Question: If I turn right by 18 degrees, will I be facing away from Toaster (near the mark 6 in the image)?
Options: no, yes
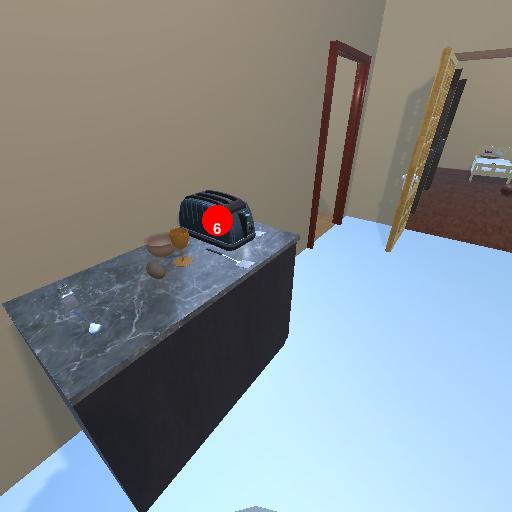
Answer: no